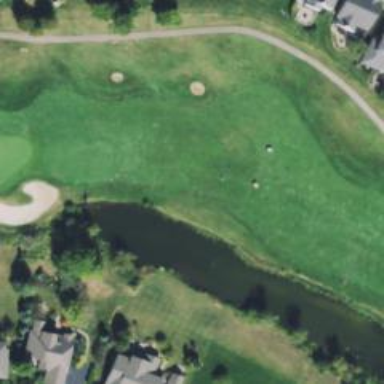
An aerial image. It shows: Golf hole.